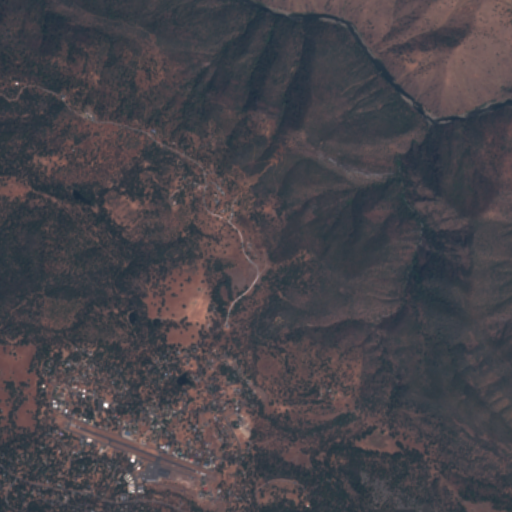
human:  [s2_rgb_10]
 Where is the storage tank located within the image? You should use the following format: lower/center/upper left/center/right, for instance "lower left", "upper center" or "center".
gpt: The storage tank is located in the lower left of the image.
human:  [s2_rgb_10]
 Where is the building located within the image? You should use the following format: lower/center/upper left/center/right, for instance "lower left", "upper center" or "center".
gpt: There is no building in the image.